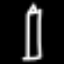
Label: pencil